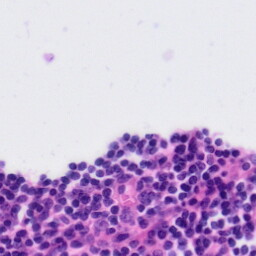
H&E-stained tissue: Tonsil